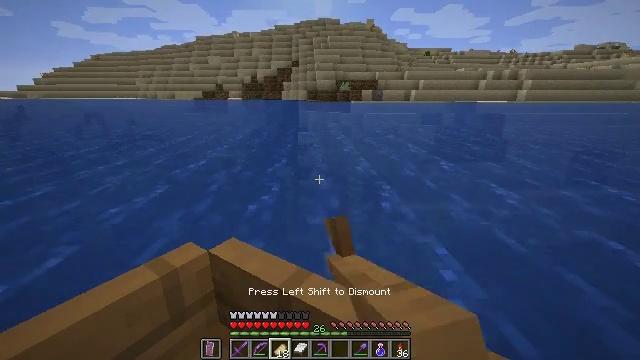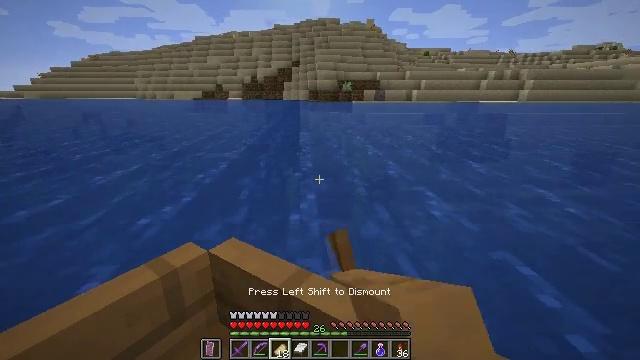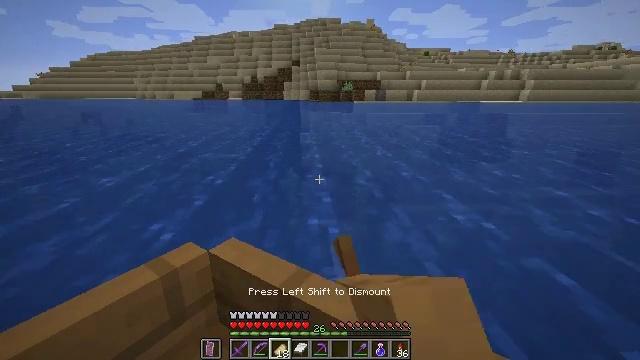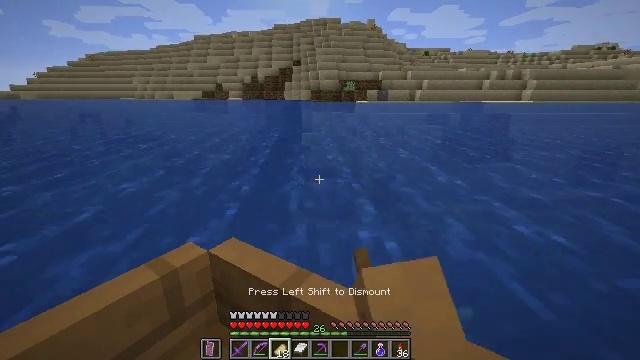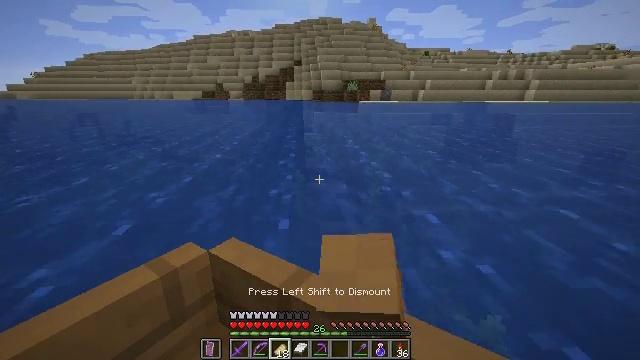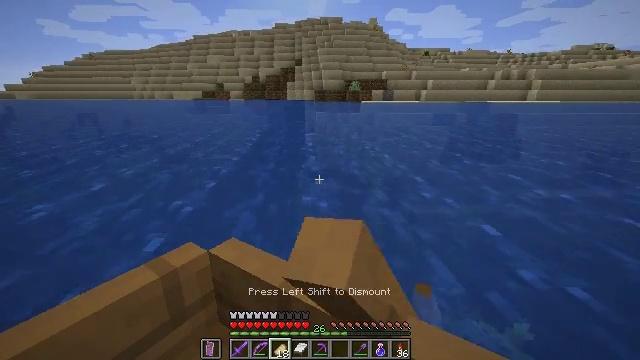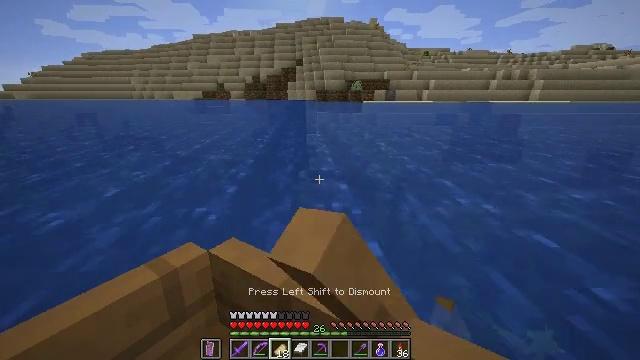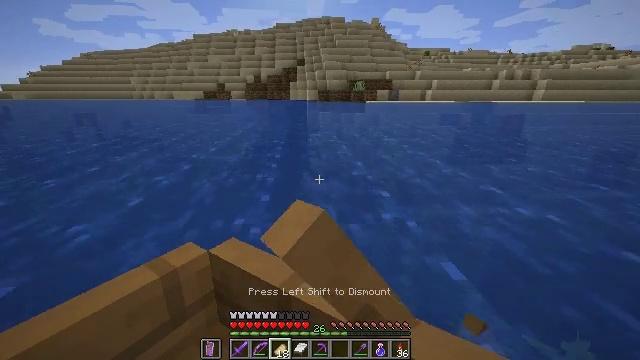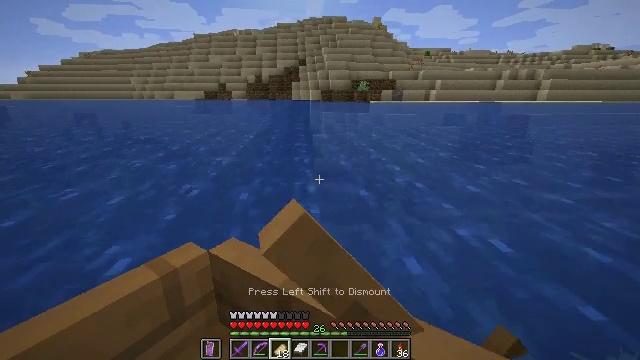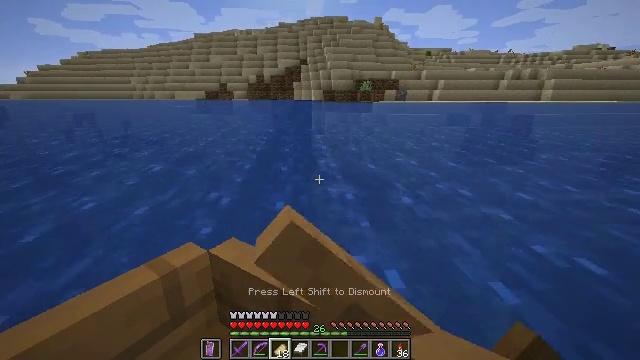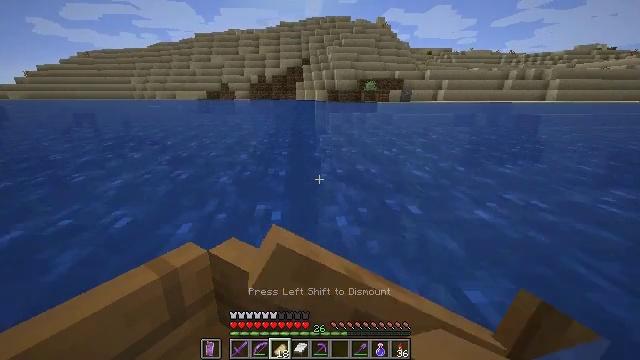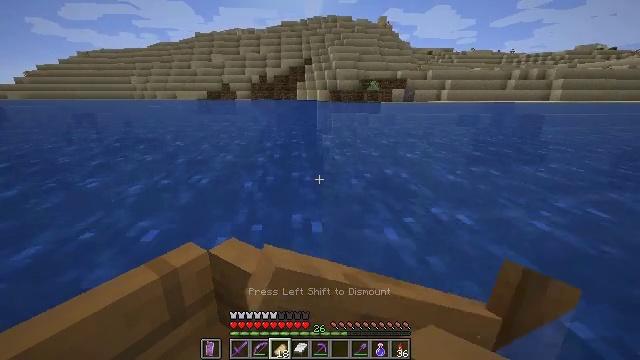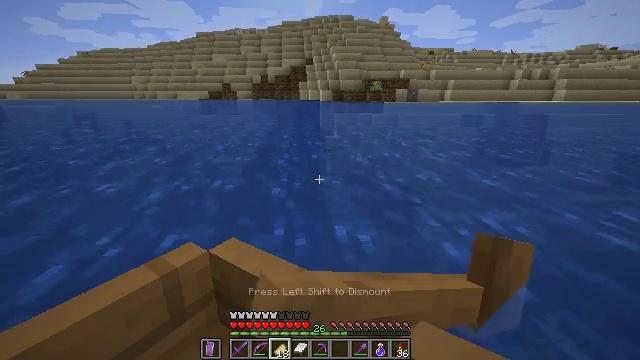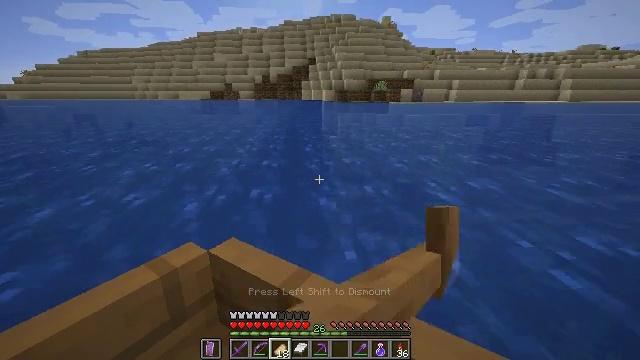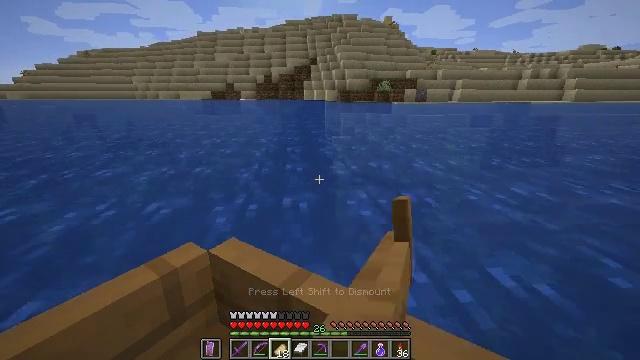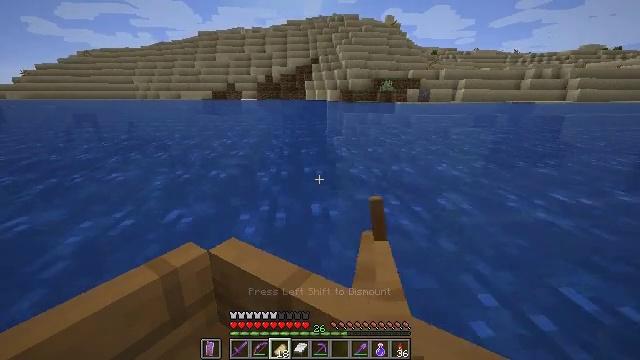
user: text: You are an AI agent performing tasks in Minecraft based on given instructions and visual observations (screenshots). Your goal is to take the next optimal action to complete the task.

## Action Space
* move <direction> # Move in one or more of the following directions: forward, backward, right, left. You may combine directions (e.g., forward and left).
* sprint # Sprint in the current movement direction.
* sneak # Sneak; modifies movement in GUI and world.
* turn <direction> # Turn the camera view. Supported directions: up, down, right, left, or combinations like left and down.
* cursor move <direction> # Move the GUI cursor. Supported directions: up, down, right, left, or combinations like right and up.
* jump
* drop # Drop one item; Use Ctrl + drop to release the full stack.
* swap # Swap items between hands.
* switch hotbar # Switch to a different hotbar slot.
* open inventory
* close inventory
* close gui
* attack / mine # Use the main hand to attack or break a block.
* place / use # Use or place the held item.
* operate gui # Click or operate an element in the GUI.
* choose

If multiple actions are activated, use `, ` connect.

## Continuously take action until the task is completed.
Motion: motion action
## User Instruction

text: Gather sand from the desert.
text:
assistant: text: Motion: move forward
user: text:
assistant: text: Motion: move forward
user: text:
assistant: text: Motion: move forward
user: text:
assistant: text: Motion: move forward
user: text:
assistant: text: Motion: move forward
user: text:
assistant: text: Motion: move forward
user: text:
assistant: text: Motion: move forward
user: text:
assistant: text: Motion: move forward
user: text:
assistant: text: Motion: move forward
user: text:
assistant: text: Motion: move forward
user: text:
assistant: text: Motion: move forward
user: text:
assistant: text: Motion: move forward
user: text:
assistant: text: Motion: move forward
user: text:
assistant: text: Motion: move forward
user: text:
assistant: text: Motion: move forward and move right
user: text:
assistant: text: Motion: move forward and move right
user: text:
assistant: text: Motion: move forward and move right
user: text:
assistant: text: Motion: move forward and move right
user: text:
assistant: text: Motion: move forward and move right
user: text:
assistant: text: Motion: move forward and move right, turn left
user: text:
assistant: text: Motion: move forward, turn left and up
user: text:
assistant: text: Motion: move forward, turn left and up
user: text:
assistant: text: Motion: move forward
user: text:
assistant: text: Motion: move forward
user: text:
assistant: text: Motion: move forward
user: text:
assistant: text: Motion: move forward
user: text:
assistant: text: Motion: move forward
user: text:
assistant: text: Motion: move forward
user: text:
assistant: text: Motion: move forward
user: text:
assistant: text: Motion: move forward